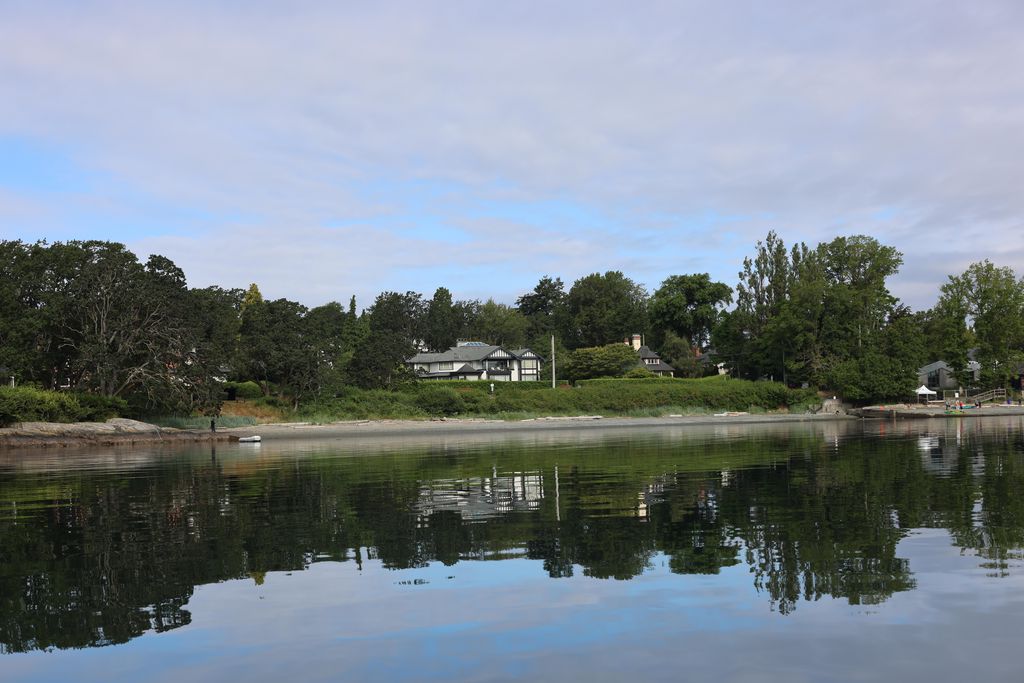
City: victoria